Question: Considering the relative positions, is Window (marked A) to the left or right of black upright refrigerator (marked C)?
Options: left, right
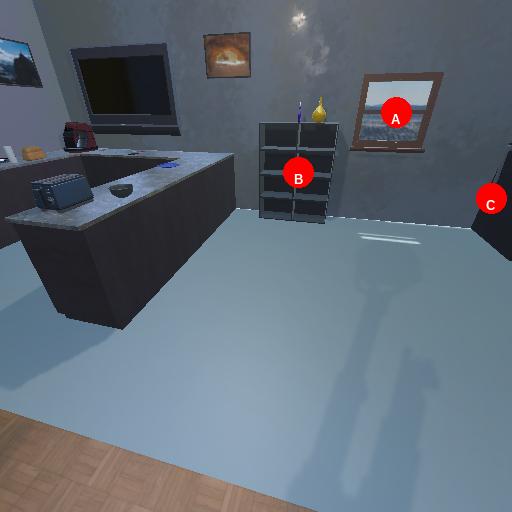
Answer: left